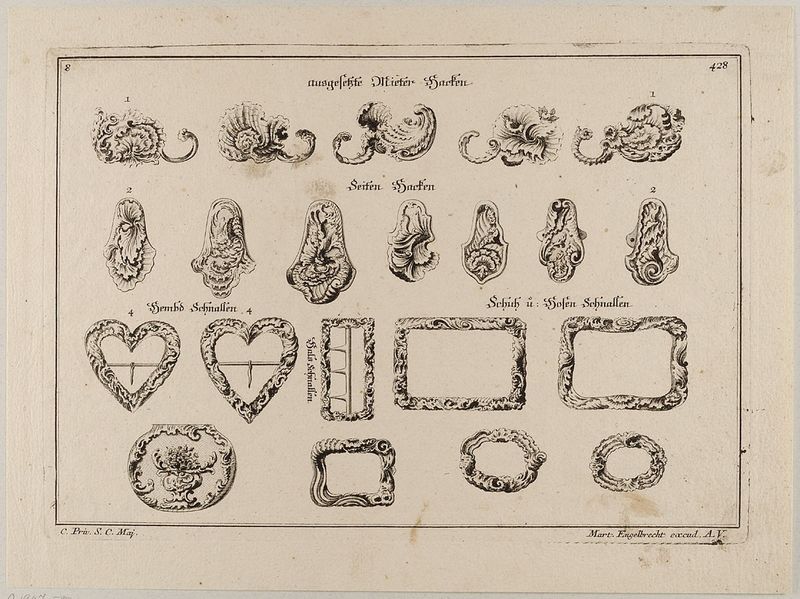
Titel: Dekorationsentwürfe für Alltagsgegenstände
Künstler: Martin Engelbrecht
Standort: Hamburg
Institution: Museum für Kunst und Gewerbe Hamburg
Schlagwörter: tiere, alt, barock, rahmen, signatur, spiegel, brosche, rokoko, schrift, wellen, backen, formen, grafik, graphik, ornamente, verzierung, fotografie, photographie, spange, schnalle, buch, rechteck, druckgraphik, druckgrafik, radierung, kunstgewerbe, schnörkel, gebäck, herz, muschel, vorlage, kunsthandwerk, rocaille, style, reproduktionen, barockzeit, barockzeitalter, industriedesign, druckerzeugnisse, muschelwerk, ornamentstich, vorlageblätter, muche